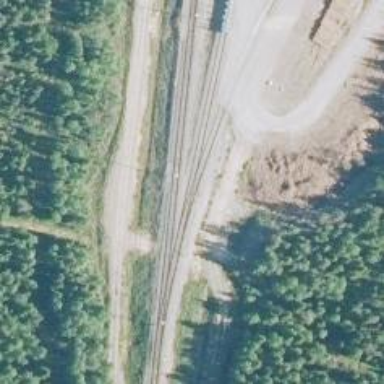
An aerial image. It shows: Wedge used for railway derailment.